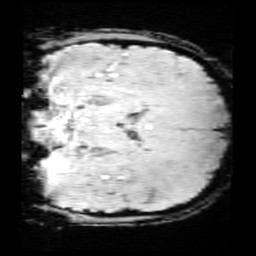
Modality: SWI
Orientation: coronal
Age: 12
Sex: male
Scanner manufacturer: siemens
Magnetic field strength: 3 T
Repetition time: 0.027 s
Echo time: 0.02 s